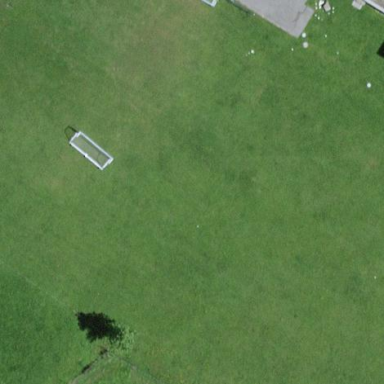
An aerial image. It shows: Soccer pitch with grass surface for leisure land.